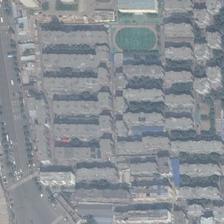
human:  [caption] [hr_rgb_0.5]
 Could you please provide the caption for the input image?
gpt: many orderly buildings with a playground in it are next to a road .

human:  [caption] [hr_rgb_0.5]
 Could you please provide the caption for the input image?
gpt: five white buildings and nearby a grey road .

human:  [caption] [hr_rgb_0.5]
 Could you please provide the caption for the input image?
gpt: the football field is between the neatly arranged low buildings and several tall apartments .

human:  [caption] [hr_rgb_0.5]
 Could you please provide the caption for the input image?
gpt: many orderly buildings and some green trees around a playground are next to a road .

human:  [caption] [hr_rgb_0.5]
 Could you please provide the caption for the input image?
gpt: a large playground is surrounded by many trees and buildings next to a street .